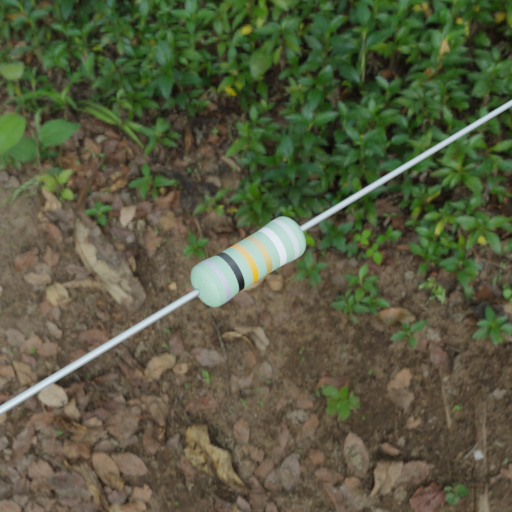
Resistor colour bands (in order): silver, black, orange, gold, white, silver